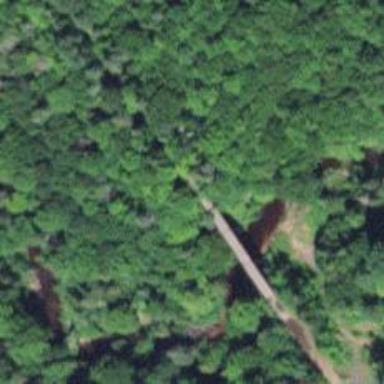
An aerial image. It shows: Abandoned railway track on trestle bridge with grade 4 tracktype.